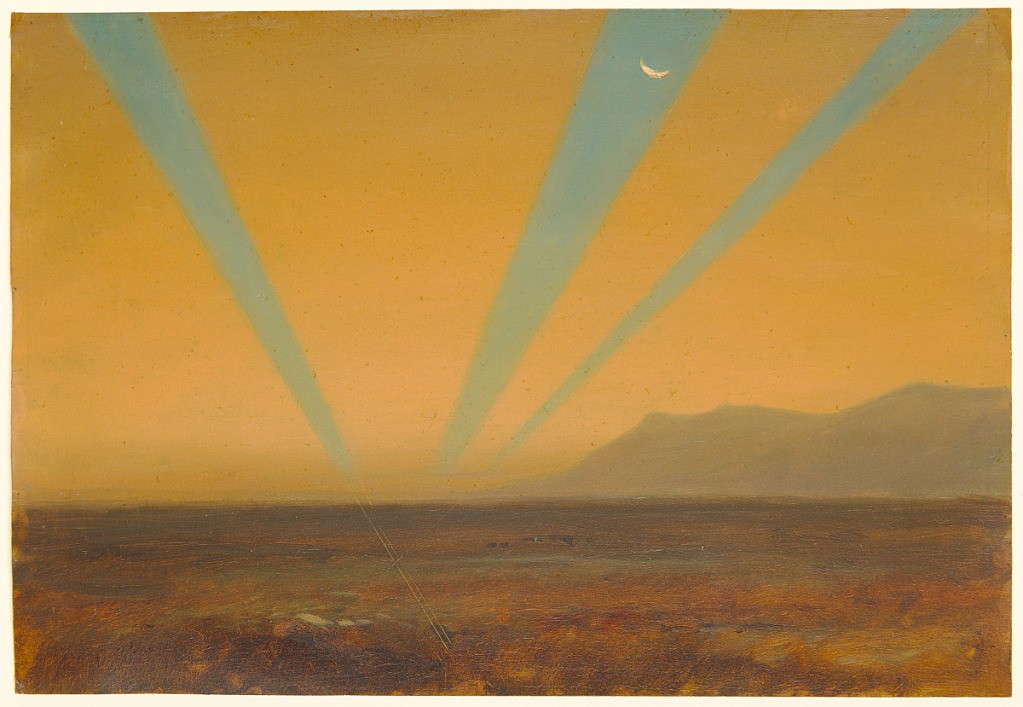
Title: Sunset over the Hudson Valley
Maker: Frederic Edwin Church, American, 1826–1900
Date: December 1866
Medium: Brush and oil, graphite on cream paperboard
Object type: Drawing
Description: Landscape sketch showing a view of a dramatic sunset over the Hudson River Valley, looking south from the artist's estate near Hudson, New York, known as Olana. Immense, orange-yellow crepuscular rays dominate the sky, punctuated by blue-green streaks through which the dim sky and a crescent moon are visible. The Catskill front range, also known as the Catskill Escarpment, is visible in the background at right, with the peaks of Overlook and Plattekill Mountains prominently featured.